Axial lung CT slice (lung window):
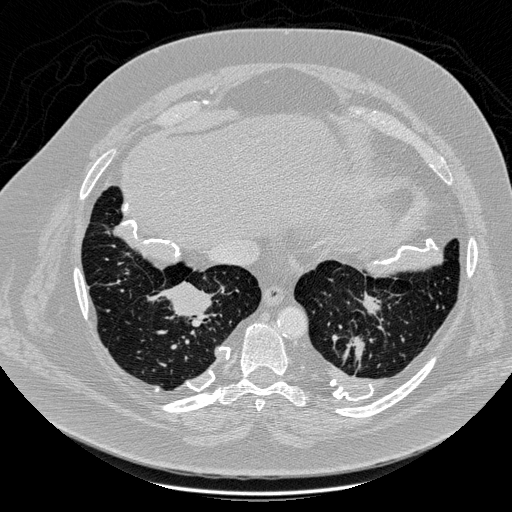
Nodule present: yes
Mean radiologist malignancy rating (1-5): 5